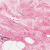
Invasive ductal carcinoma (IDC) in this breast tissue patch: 0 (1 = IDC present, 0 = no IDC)